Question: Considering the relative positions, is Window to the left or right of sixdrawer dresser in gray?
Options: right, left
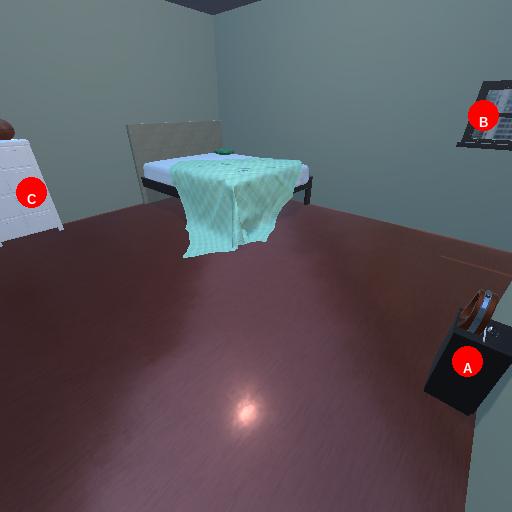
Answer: right